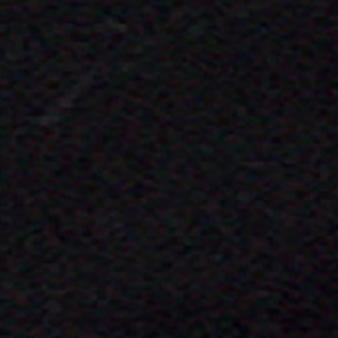
Label: other